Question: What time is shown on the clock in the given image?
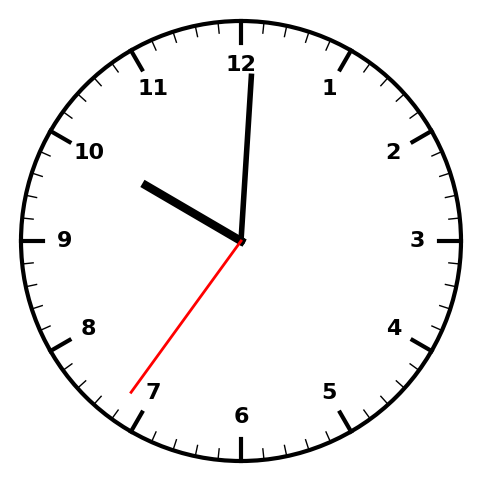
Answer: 10:00:36